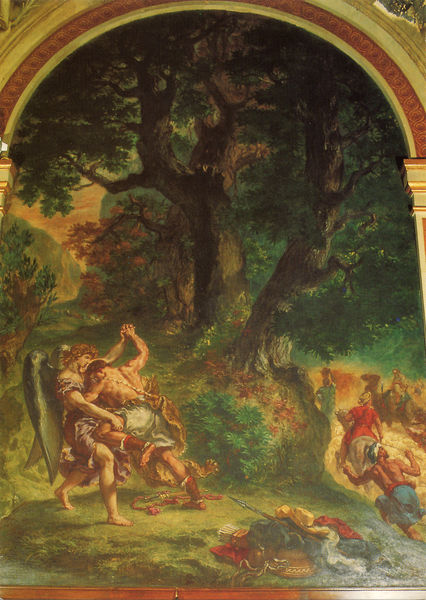
Titel: Combat de Jacob avec l'Ange, Jakob kämpft mit dem Engel
Künstler: Eugène Delacroix
Standort: Paris
Institution: Église Saint-Sulpice
Schlagwörter: baum, blau, blätter, dunkel, flügel, fuß, gemälde, hand, kampf, körper, laub, mann, meer, nackt, schatten, wasser, weiß, bäume, fluss, gelb, grün, landschaft, menschen, ocker, see, ufer, äste, braun, bunt, grau, hell, hintergrund, kleider, licht, männer, rücken, gras, haus, rasen, rot, weg, wiese, malerei, tanz, alt, blond, jung, arm, arme, bibel, geschichte, kleidung, pelz, tot, nass, natur, busch, gewässer, kirche, sonne, gewand, gold, gewänder, pflanze, pflanzen, wald, pferd, pferde, reiter, engel, beine, reiten, bein, farbig, bogen, bündel, farben, rundbogen, lanze, knie, tor, flucht, barfuss, paradies, schild, antike, orient, torbogen, wurzel, draußen, lichtung, attacke, waffen, faust, staub, mythologie, orgie, kämpfen, schimmel, wurzeln, altes testament, geäst, faun, griechisch, rinde, historismus, abgelegt, eiche, knorrig, speer, fresko, amor, wandbild, david, waldlandschaft, kräftig, erzengel, köcher, pfeile, rettung, erlösung, testament, michael, armor, ringen, kamel, bils, lendenschutz, nympfen, gabriel, jakob, historien, uriel, bum, fliehende, buesche, kampf mit dem engel, kleiderbündel, üfaömuem, natur#